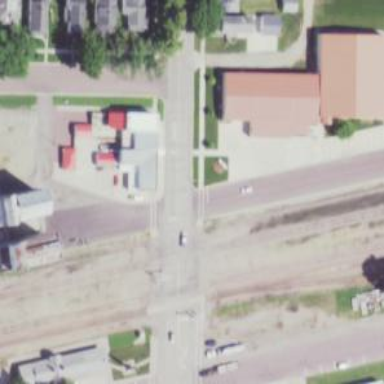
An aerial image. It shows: Railway crossing.